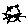
Label: cat